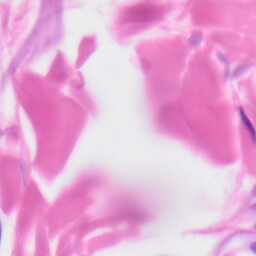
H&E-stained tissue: Skin